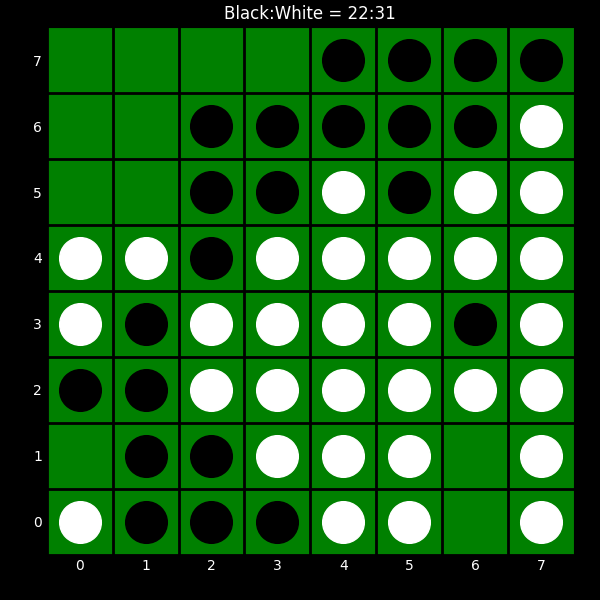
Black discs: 22
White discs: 31